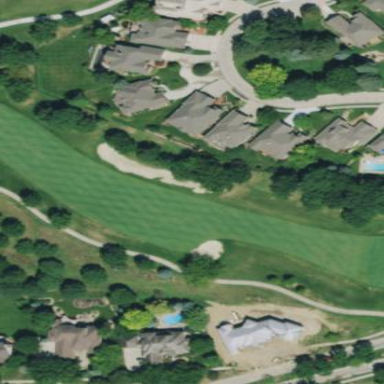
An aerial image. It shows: Golf fairway in the image.